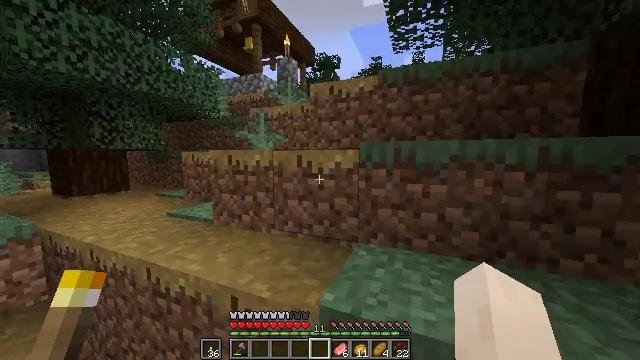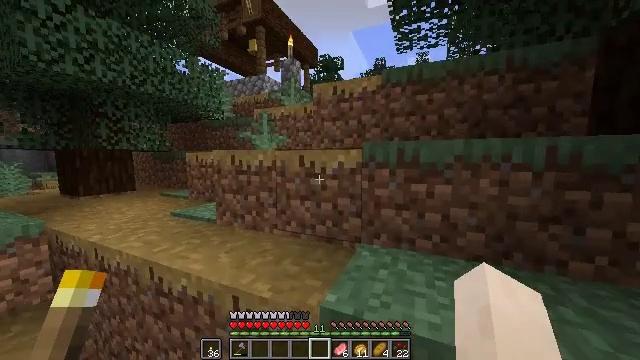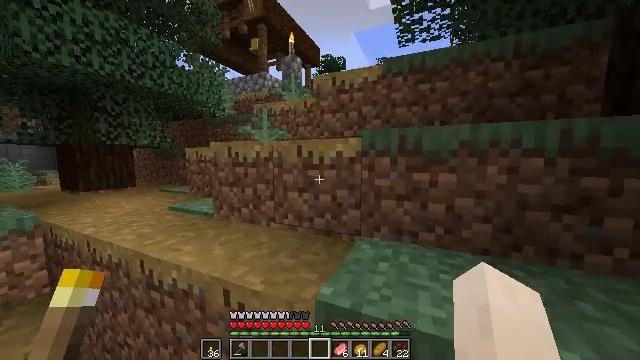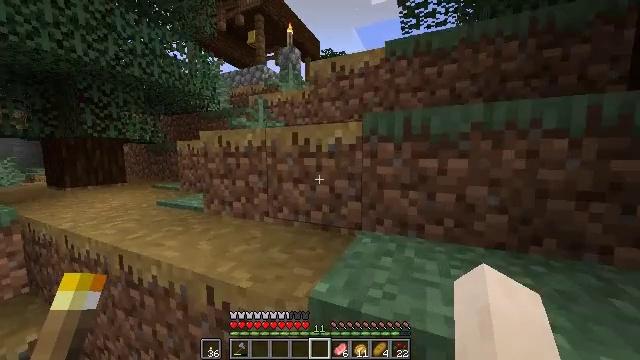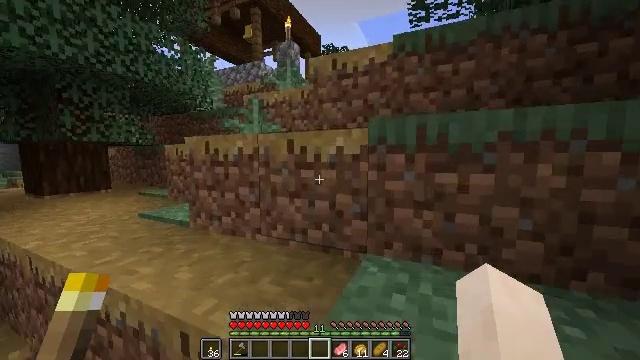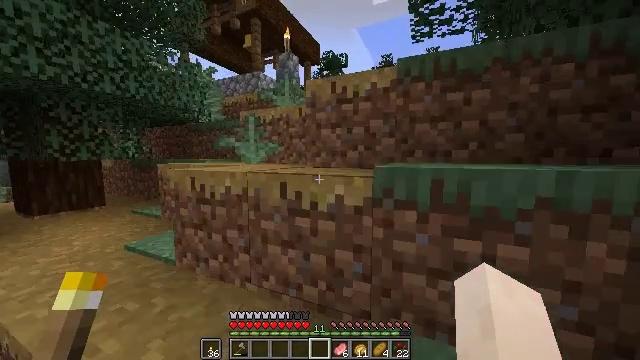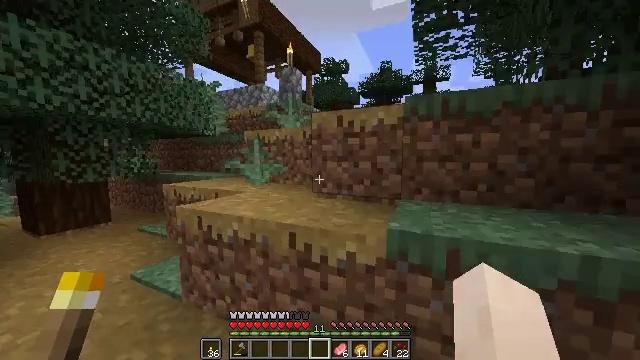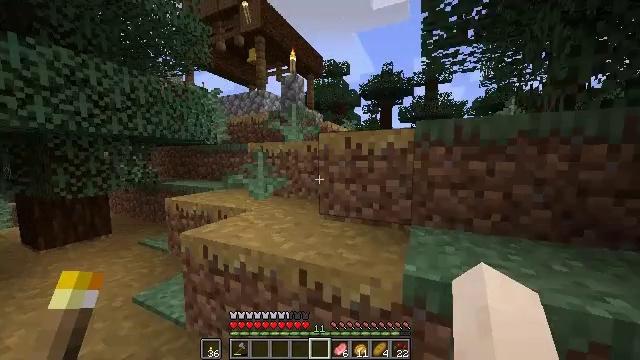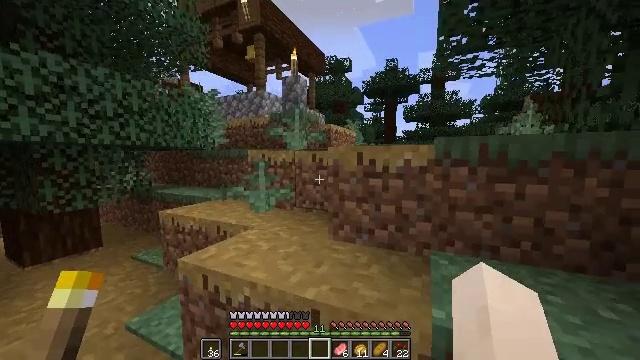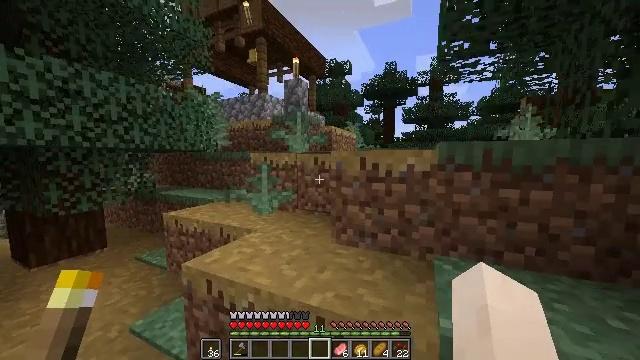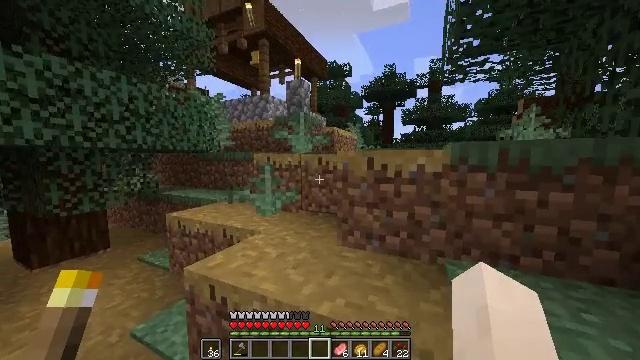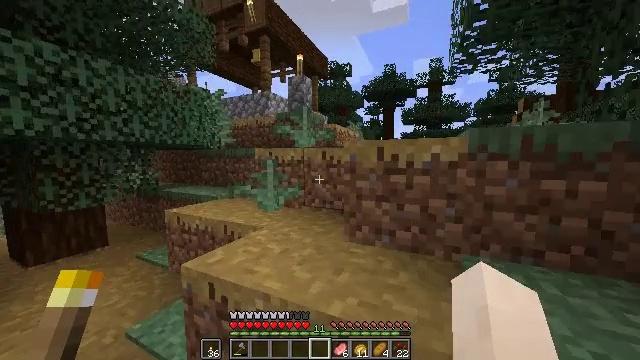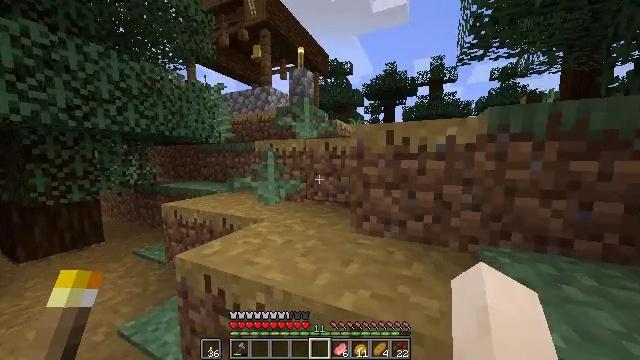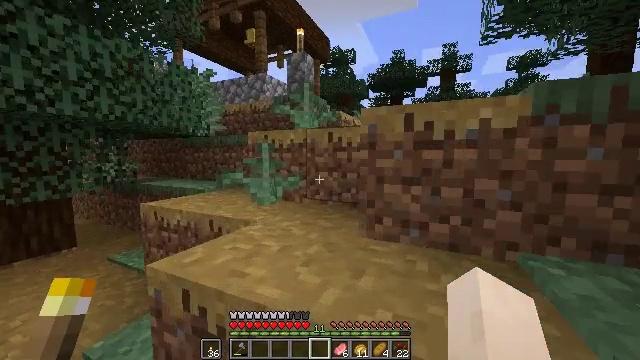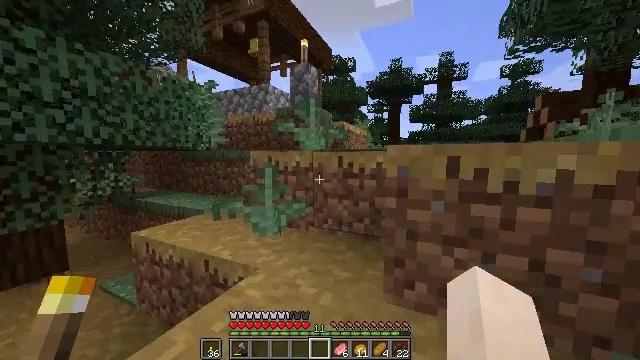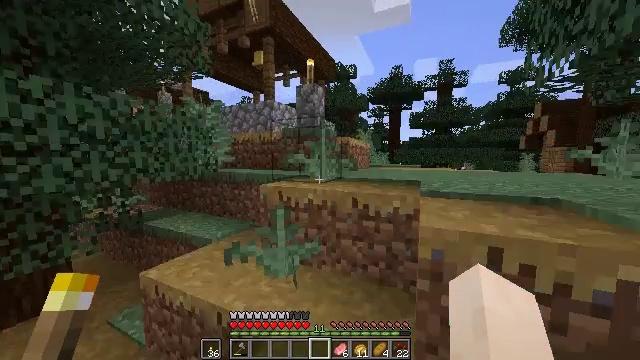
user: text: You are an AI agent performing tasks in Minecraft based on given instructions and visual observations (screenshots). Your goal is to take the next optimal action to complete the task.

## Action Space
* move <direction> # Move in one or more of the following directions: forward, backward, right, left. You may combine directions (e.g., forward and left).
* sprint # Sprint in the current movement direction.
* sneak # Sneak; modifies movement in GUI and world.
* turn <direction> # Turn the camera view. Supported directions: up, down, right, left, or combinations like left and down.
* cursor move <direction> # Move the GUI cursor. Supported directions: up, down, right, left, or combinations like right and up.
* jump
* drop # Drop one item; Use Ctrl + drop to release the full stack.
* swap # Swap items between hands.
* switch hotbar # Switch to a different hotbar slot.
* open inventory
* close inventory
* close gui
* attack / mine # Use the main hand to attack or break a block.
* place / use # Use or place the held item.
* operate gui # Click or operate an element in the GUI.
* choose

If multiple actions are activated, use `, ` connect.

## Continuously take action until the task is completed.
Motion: motion action
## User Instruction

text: Kill undead mobs.
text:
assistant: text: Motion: move forward, sprint
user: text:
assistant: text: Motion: move forward, sprint
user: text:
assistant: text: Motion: move forward, sprint
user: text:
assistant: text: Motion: move forward, sprint, jump
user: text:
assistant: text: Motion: move forward, sprint, jump
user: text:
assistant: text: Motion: move forward, sprint, jump
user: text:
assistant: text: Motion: move forward, sprint, jump
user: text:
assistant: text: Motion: move forward, sprint, jump
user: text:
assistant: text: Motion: move forward, sprint, jump
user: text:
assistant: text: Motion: move forward, sprint, jump
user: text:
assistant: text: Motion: move forward, sprint
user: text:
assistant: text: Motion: move forward, sprint
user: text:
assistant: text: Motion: move forward, sprint
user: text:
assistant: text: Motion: move forward, sprint, jump
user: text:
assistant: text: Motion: move forward, sprint, jump
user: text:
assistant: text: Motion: move forward, sprint, jump
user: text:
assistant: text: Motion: move forward, sprint, jump
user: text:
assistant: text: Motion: move forward and move right, sprint, jump
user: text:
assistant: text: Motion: move forward and move right, sprint
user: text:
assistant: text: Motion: move forward, sprint
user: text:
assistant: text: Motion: move forward, sprint
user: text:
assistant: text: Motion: move forward, sprint, turn right, jump
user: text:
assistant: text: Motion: move forward, sprint, turn right, jump
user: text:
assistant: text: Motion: move forward, sprint, turn right and down, jump
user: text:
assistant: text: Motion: move forward and move right, sprint, turn right, jump
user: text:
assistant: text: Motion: move forward and move right, sprint, turn right, jump
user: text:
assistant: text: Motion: move forward and move right, sprint, turn right, jump
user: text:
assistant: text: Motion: move forward and move right, sprint, turn right
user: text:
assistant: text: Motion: move forward and move right, sprint
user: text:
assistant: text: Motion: move forward and move right, sprint